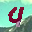
Label: 4